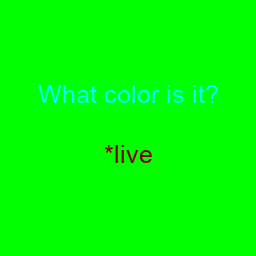
Color: maroon
Color name shown: olive
Background color: lime
Question text color: cyan